Interaction volume radius: 10 \u00c5
Interaction volume height: 20 \u00c5
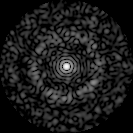
Disorder parameter: 0.838